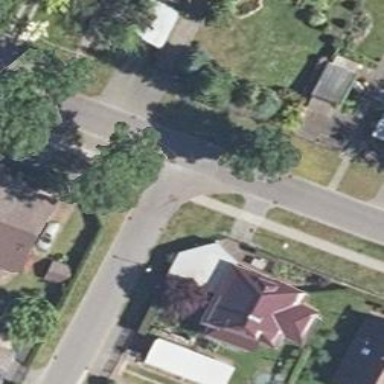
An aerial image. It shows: Asphalt road in residential area.